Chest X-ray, AP view. Patient: 48 years old, sex F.
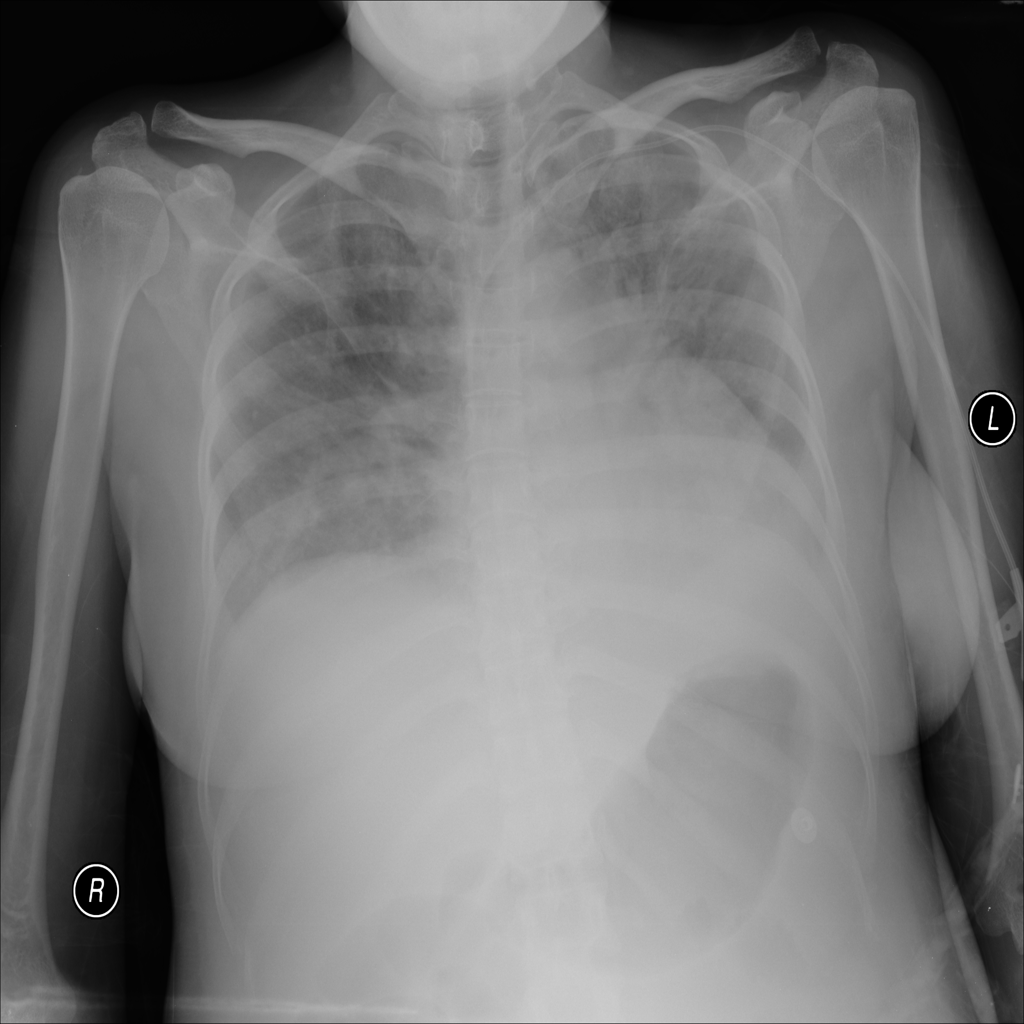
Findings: Edema, Infiltration, Pneumonia